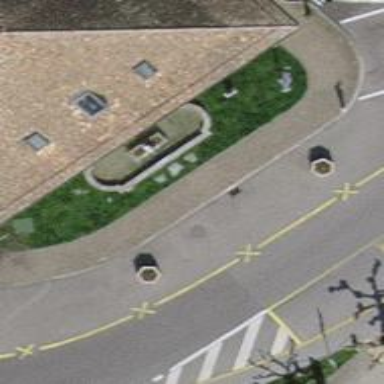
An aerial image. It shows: Fountain.